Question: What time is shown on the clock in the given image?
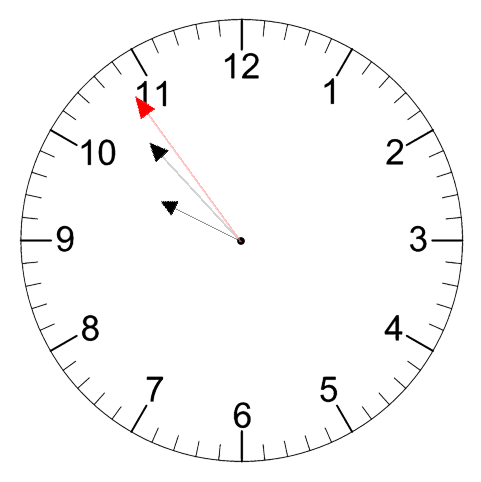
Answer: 09:52:54